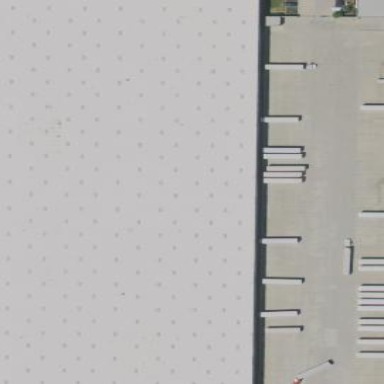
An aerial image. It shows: Warehouse.